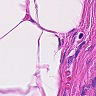
Metastatic tissue present: no